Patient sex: M
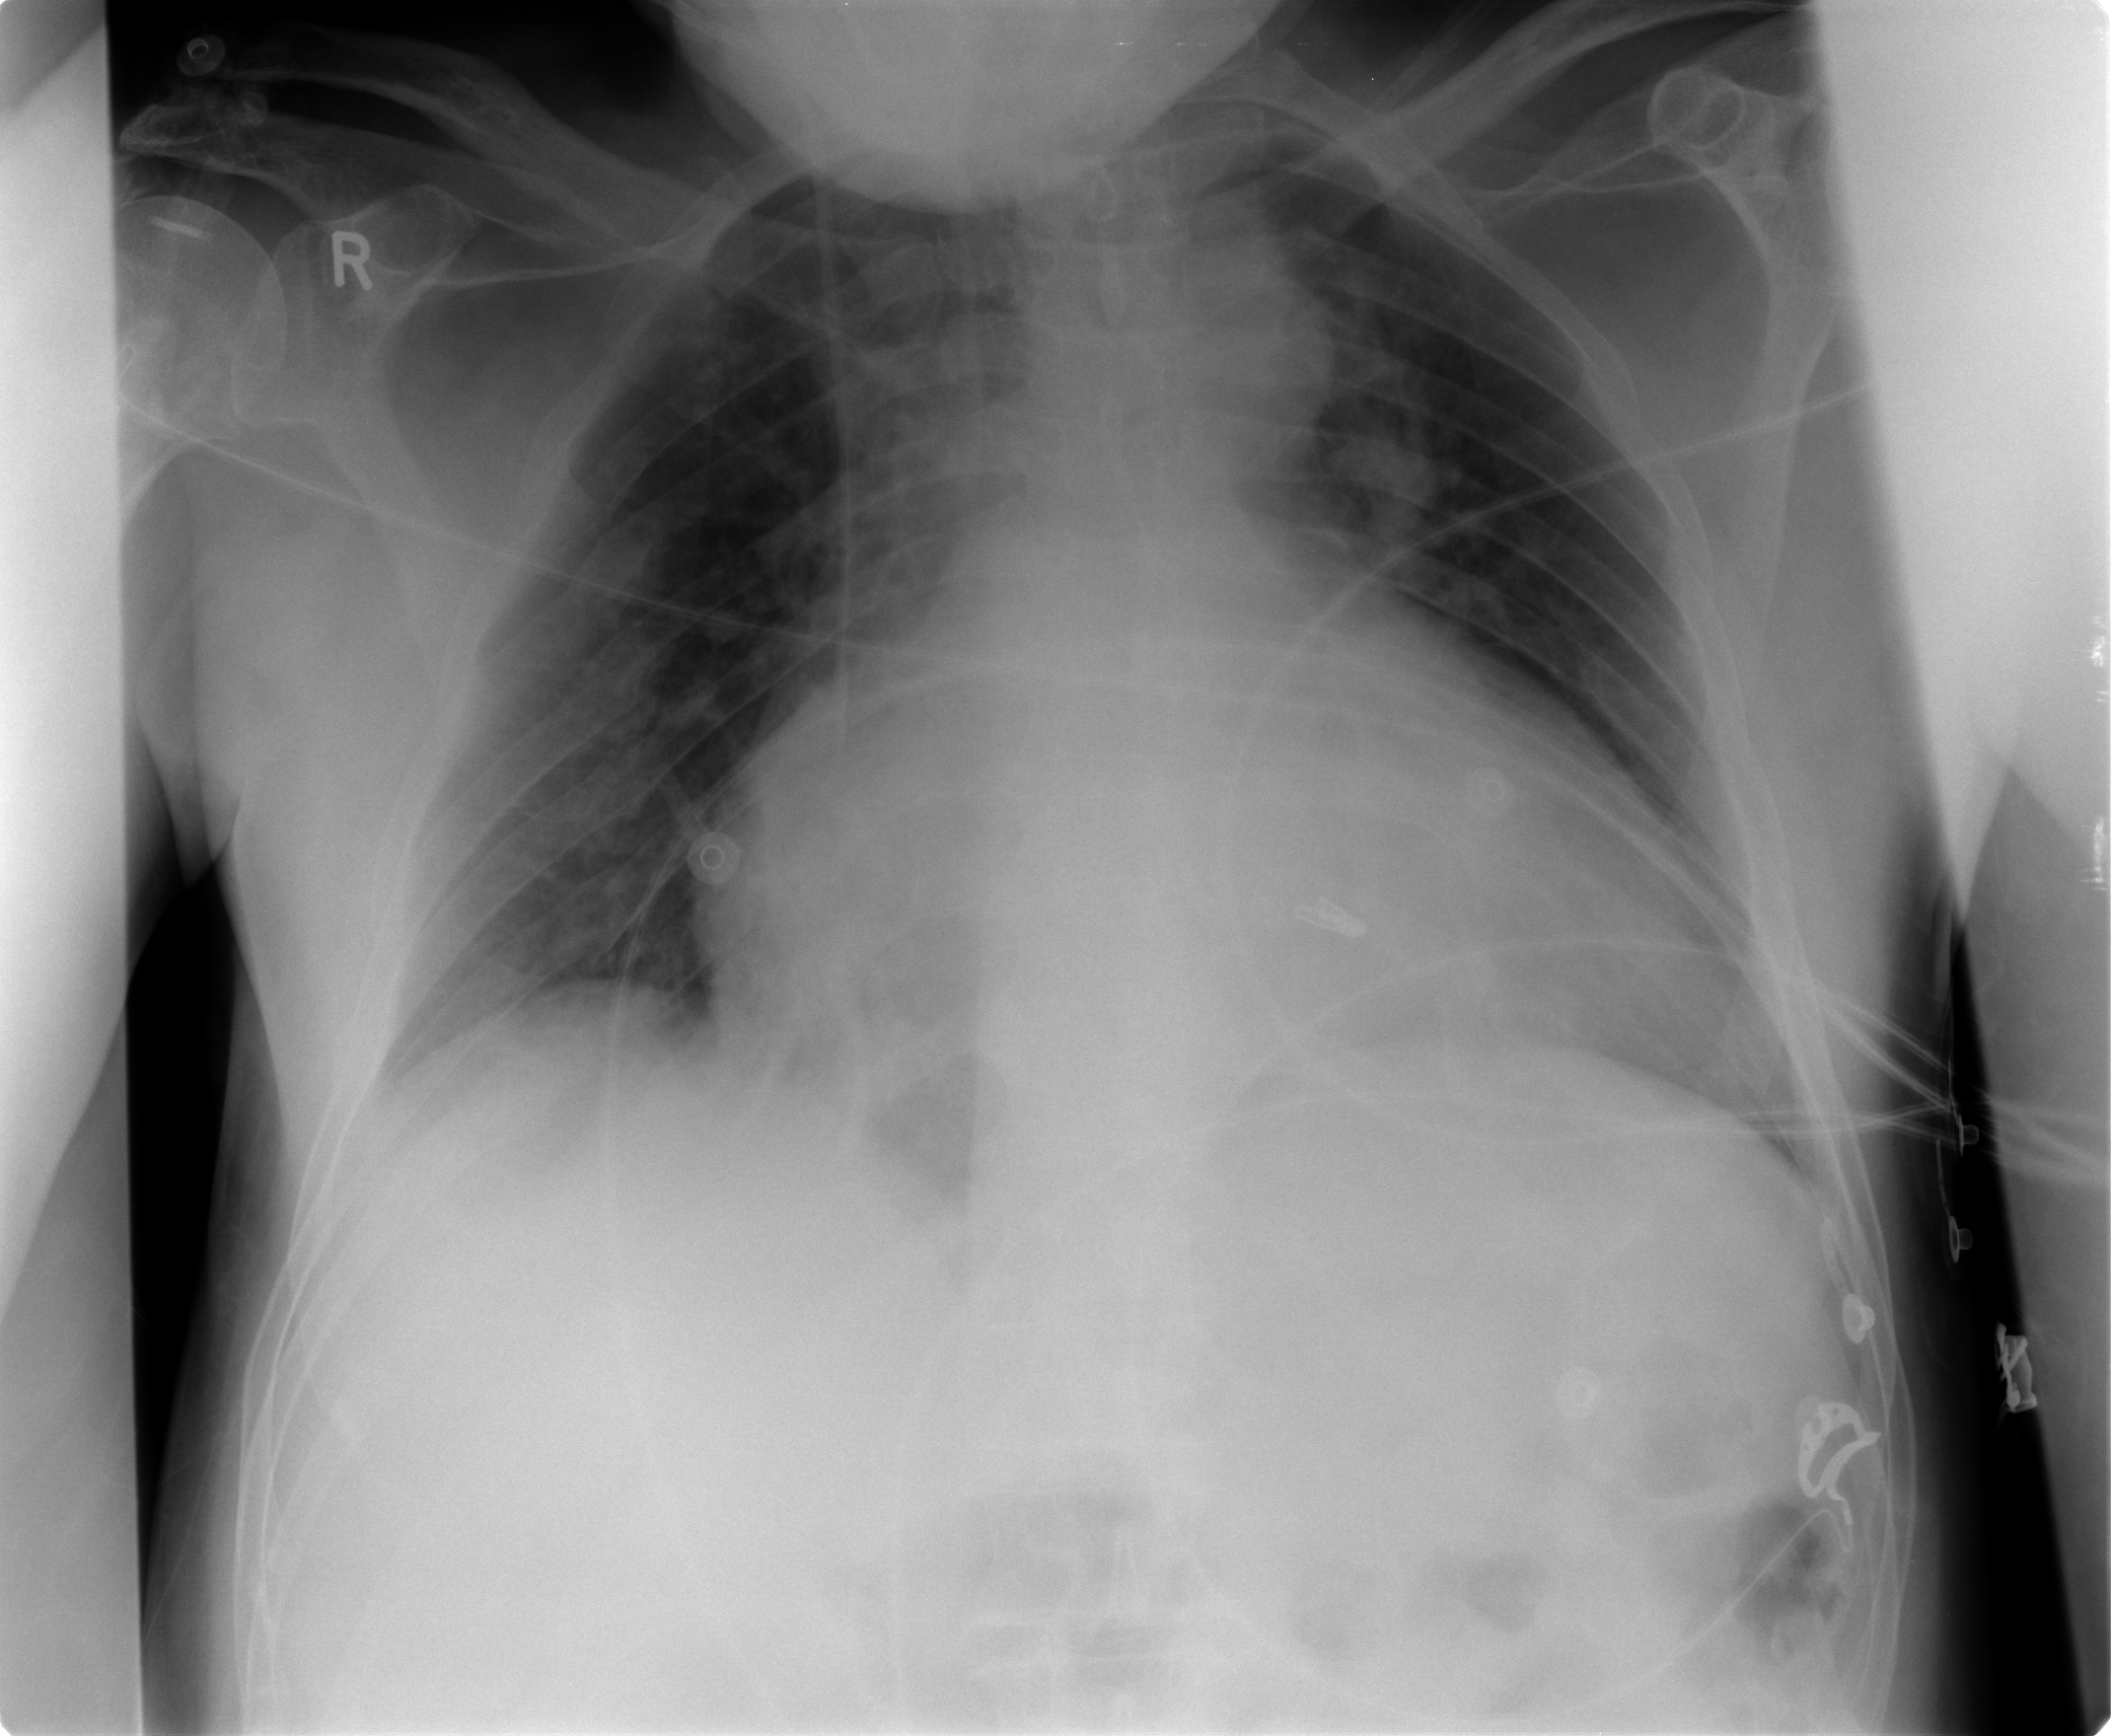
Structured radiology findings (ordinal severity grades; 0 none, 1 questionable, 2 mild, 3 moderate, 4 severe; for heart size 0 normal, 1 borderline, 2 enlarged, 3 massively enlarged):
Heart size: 3
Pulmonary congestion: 1
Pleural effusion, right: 1
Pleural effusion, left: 0
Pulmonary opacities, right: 0
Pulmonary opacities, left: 0
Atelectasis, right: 1
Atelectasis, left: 0